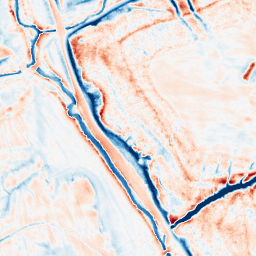
Category: edge_preserving
Decomposition family: anisotropic_diffusion
Decomposition parameters: iterations: 50
kappa: 50
gamma: 0.2
Upsampling method: quadratic
Upsampling parameters: scale: 2
Upsampling scale: 2